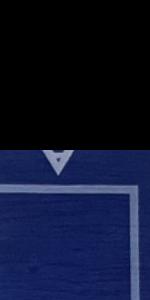
Label: Empty